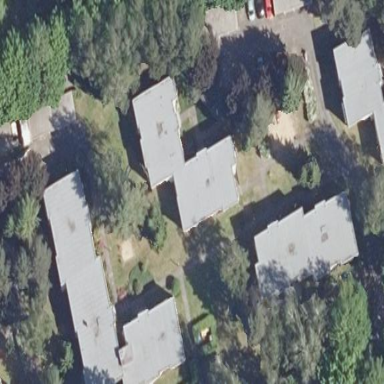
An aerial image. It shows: Building with apartments and flat roof.